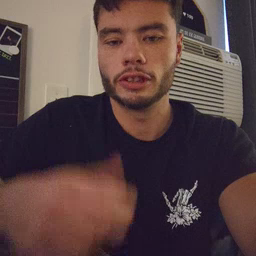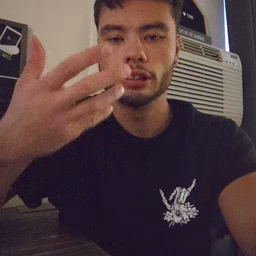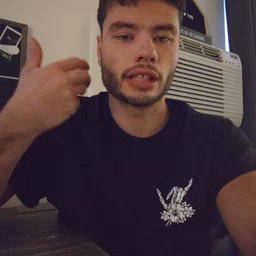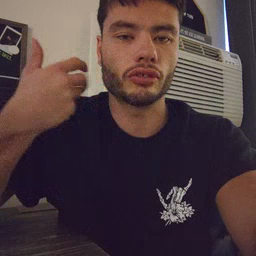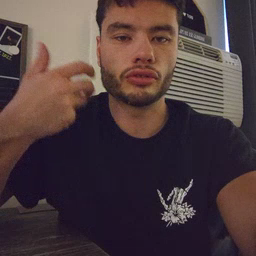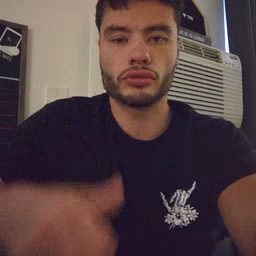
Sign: tiger